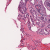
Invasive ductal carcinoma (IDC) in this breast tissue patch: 1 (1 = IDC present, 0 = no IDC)